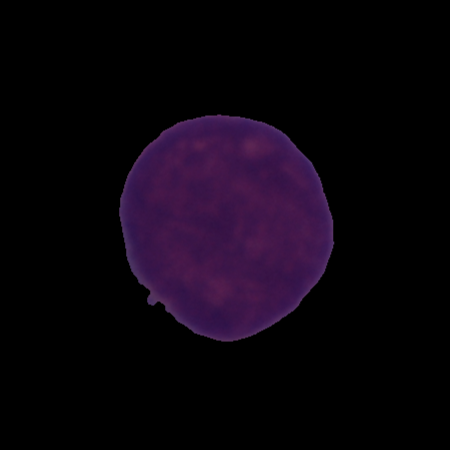
Label: cancer